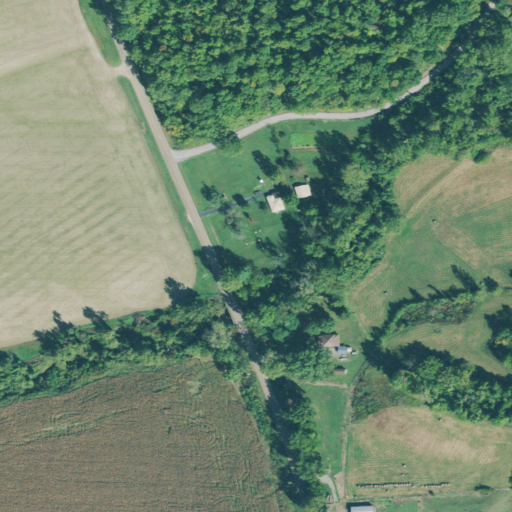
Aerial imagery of valley in Tennessee named Inman Hollow containing cultivated crops, woody wetlands, open development, deciduous forest, low intensity development, and medium intensity development